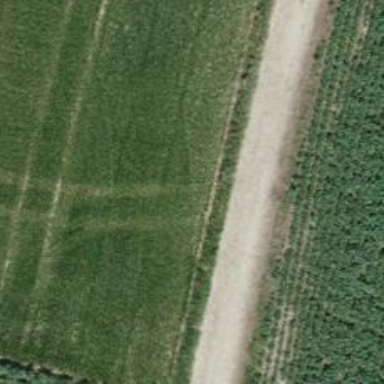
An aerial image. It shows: Track with grade2 tracktype.